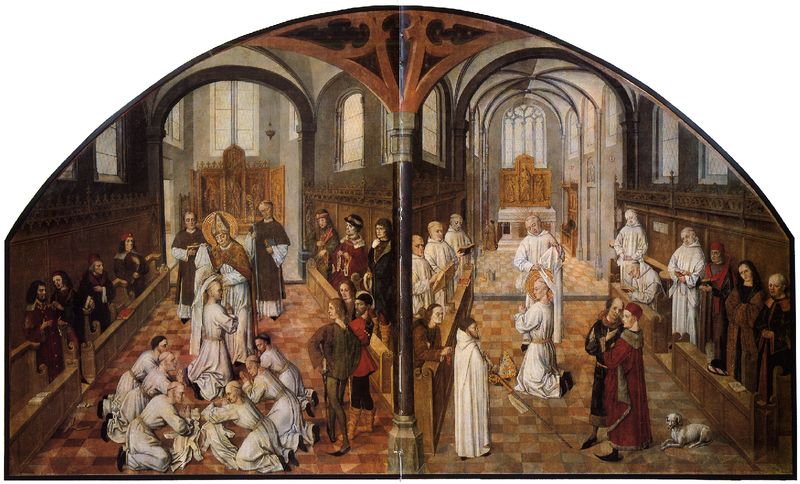
Titel: Hugo von Grenoble kleidet Bruno ein und dieser Hugo
Künstler: Meister der Brunolegende
Institution: Paris, Musée du Louvre
Schlagwörter: dunkel, weiß, menschen, fenster, mitte, männer, säule, hund, schachbrettmuster, kirche, boden, gewand, gewänder, bücher, bogen, stab, bank, bischof, religion, knien, beten, salbung, altar, bänke, reihen, prister, heiligenschein, betende, priester, segen, segnung, mönch, heiliger, mitra, mönche, heilige, opfer, taufe, triptychon, weihe, glorie, fusswaschung, selig, bütten